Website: macys
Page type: account-selection
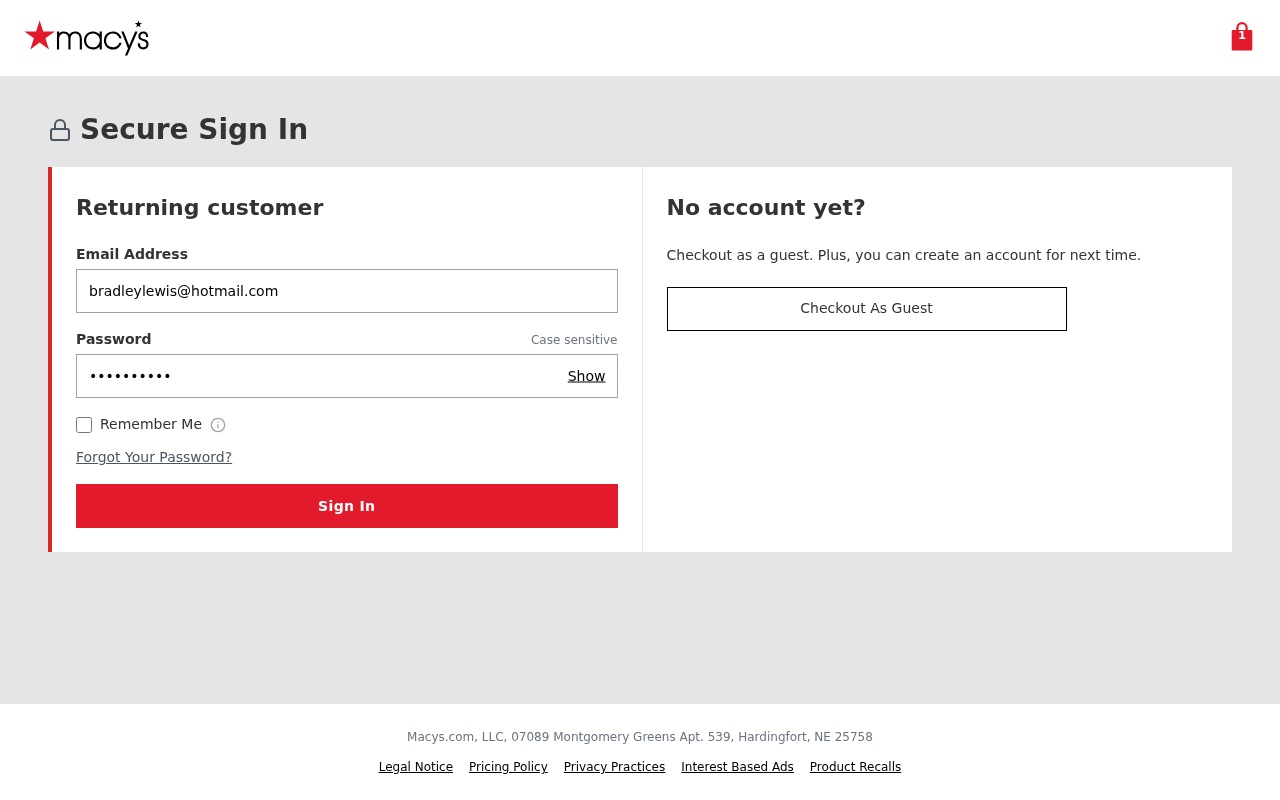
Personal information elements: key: PII_EMAIL
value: bradleylewis@hotmail.com
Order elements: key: ORDER_NUM_ITEMS
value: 1